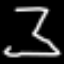
Label: hourglass